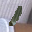
Label: 1